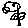
Label: flower